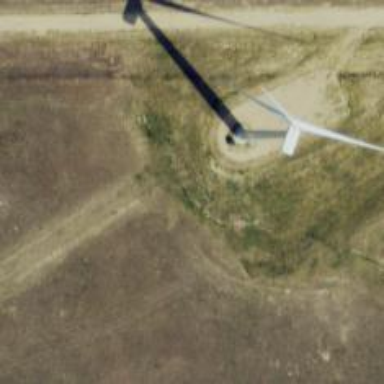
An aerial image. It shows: Wind generator powered by horizontal-axis wind turbine.